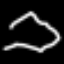
Label: octagon